This time-frequency spectrogram was computed from a rotor test-rig vibration snapshot; brighter regions carry more energy. What is the most likely rotor condition (normal, misalignment, unbalance, looseness)?
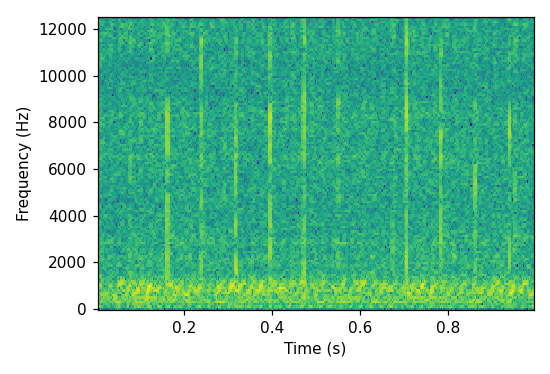
Answer: unbalance